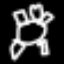
Label: frog